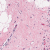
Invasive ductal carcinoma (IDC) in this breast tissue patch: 0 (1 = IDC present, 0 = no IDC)